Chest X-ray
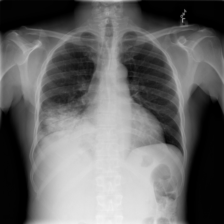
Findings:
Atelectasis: negative
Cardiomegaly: negative
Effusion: negative
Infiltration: positive
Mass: negative
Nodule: negative
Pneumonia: negative
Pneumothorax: negative
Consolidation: negative
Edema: negative
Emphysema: negative
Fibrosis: negative
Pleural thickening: negative
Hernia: negative